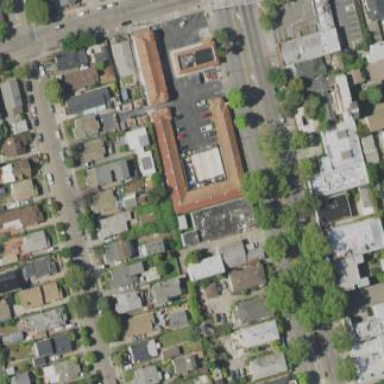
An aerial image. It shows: Motel building.